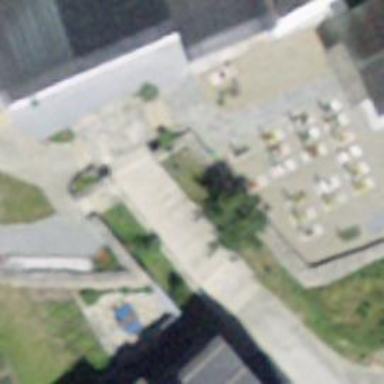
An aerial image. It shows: Set of concrete steps.